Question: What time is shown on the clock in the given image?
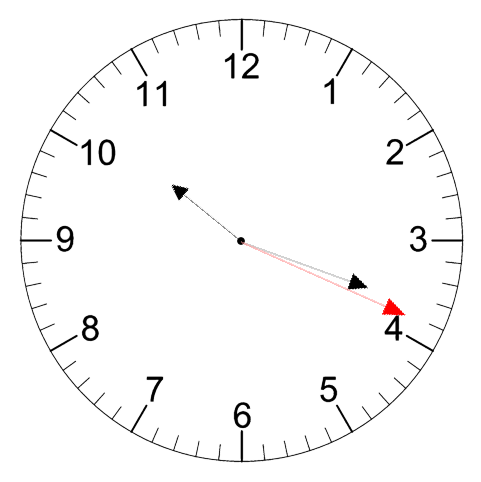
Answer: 10:18:19